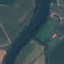
Land use / land cover class: River